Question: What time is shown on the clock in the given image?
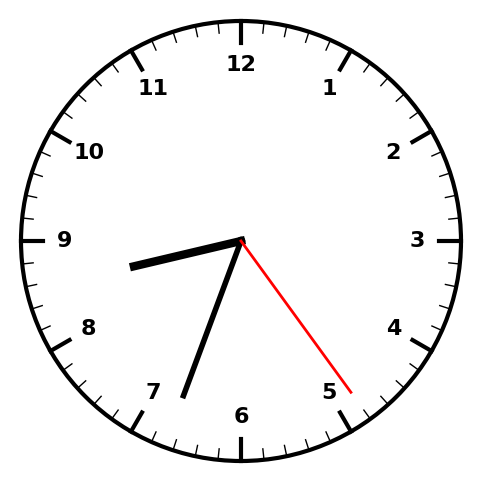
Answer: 08:33:24